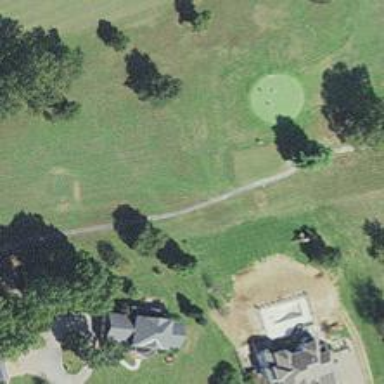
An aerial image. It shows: Path for golf carts.